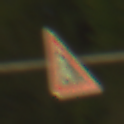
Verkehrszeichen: SteinschlagRechts
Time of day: Night
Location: Outdoor (Urban)
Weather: PartlyCloudy
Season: NotSpecified
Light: Artificial